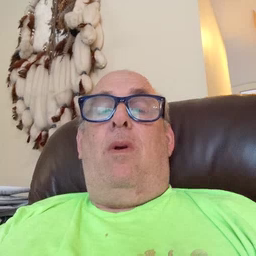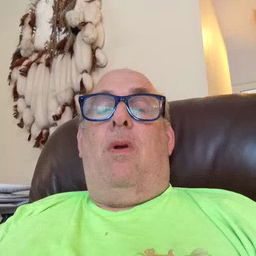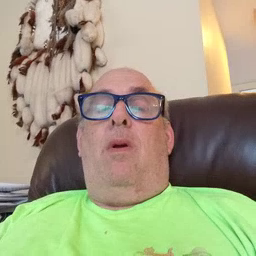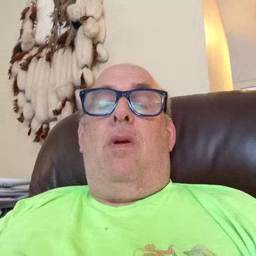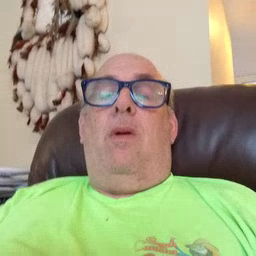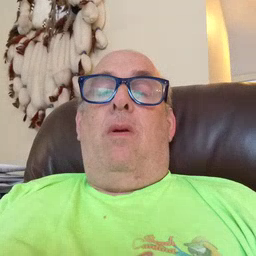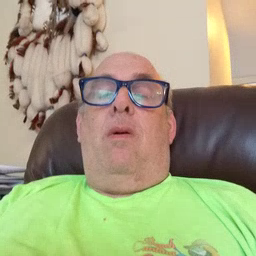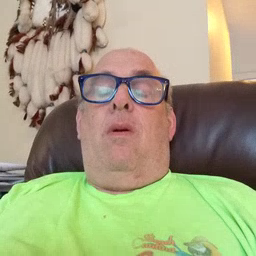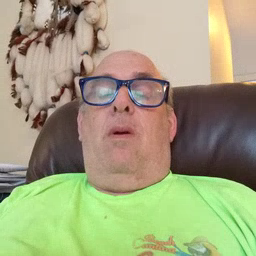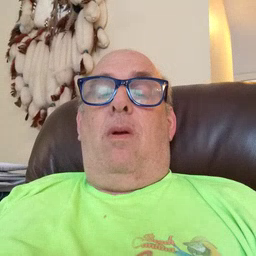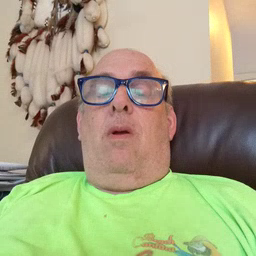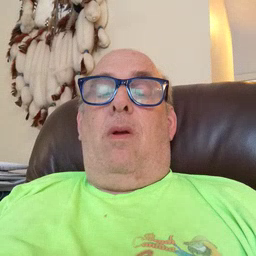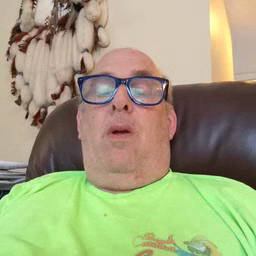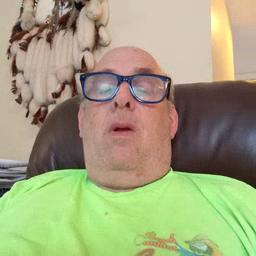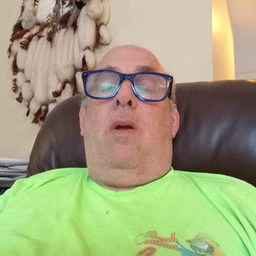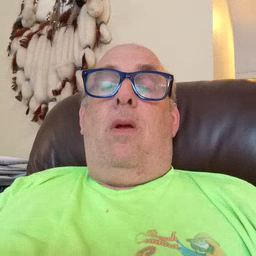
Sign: refrigerator